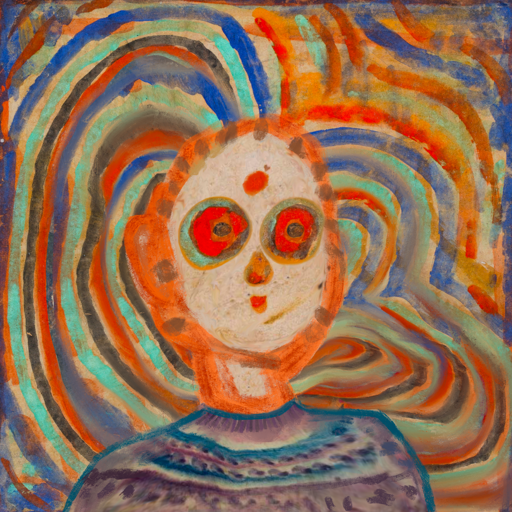
Background: Sisters, Head And Neck Front: Rupkatha, Face Front: Sisters, Bust: HillGirl, Hair Front: Blank, Head Accessory: Blank, Second Necklace: Blank, Necklace: Blank, Baby: Blank